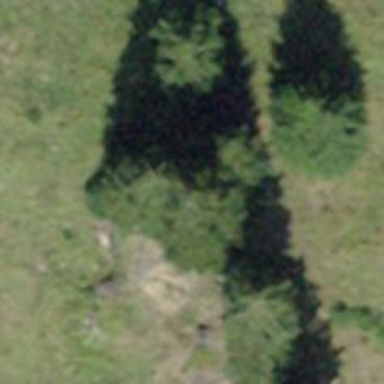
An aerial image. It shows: Forest area.